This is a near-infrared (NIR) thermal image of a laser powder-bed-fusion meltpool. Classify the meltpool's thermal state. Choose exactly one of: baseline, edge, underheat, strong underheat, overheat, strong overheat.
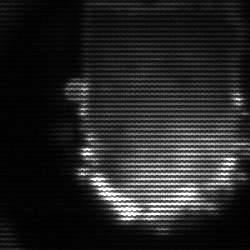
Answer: baseline